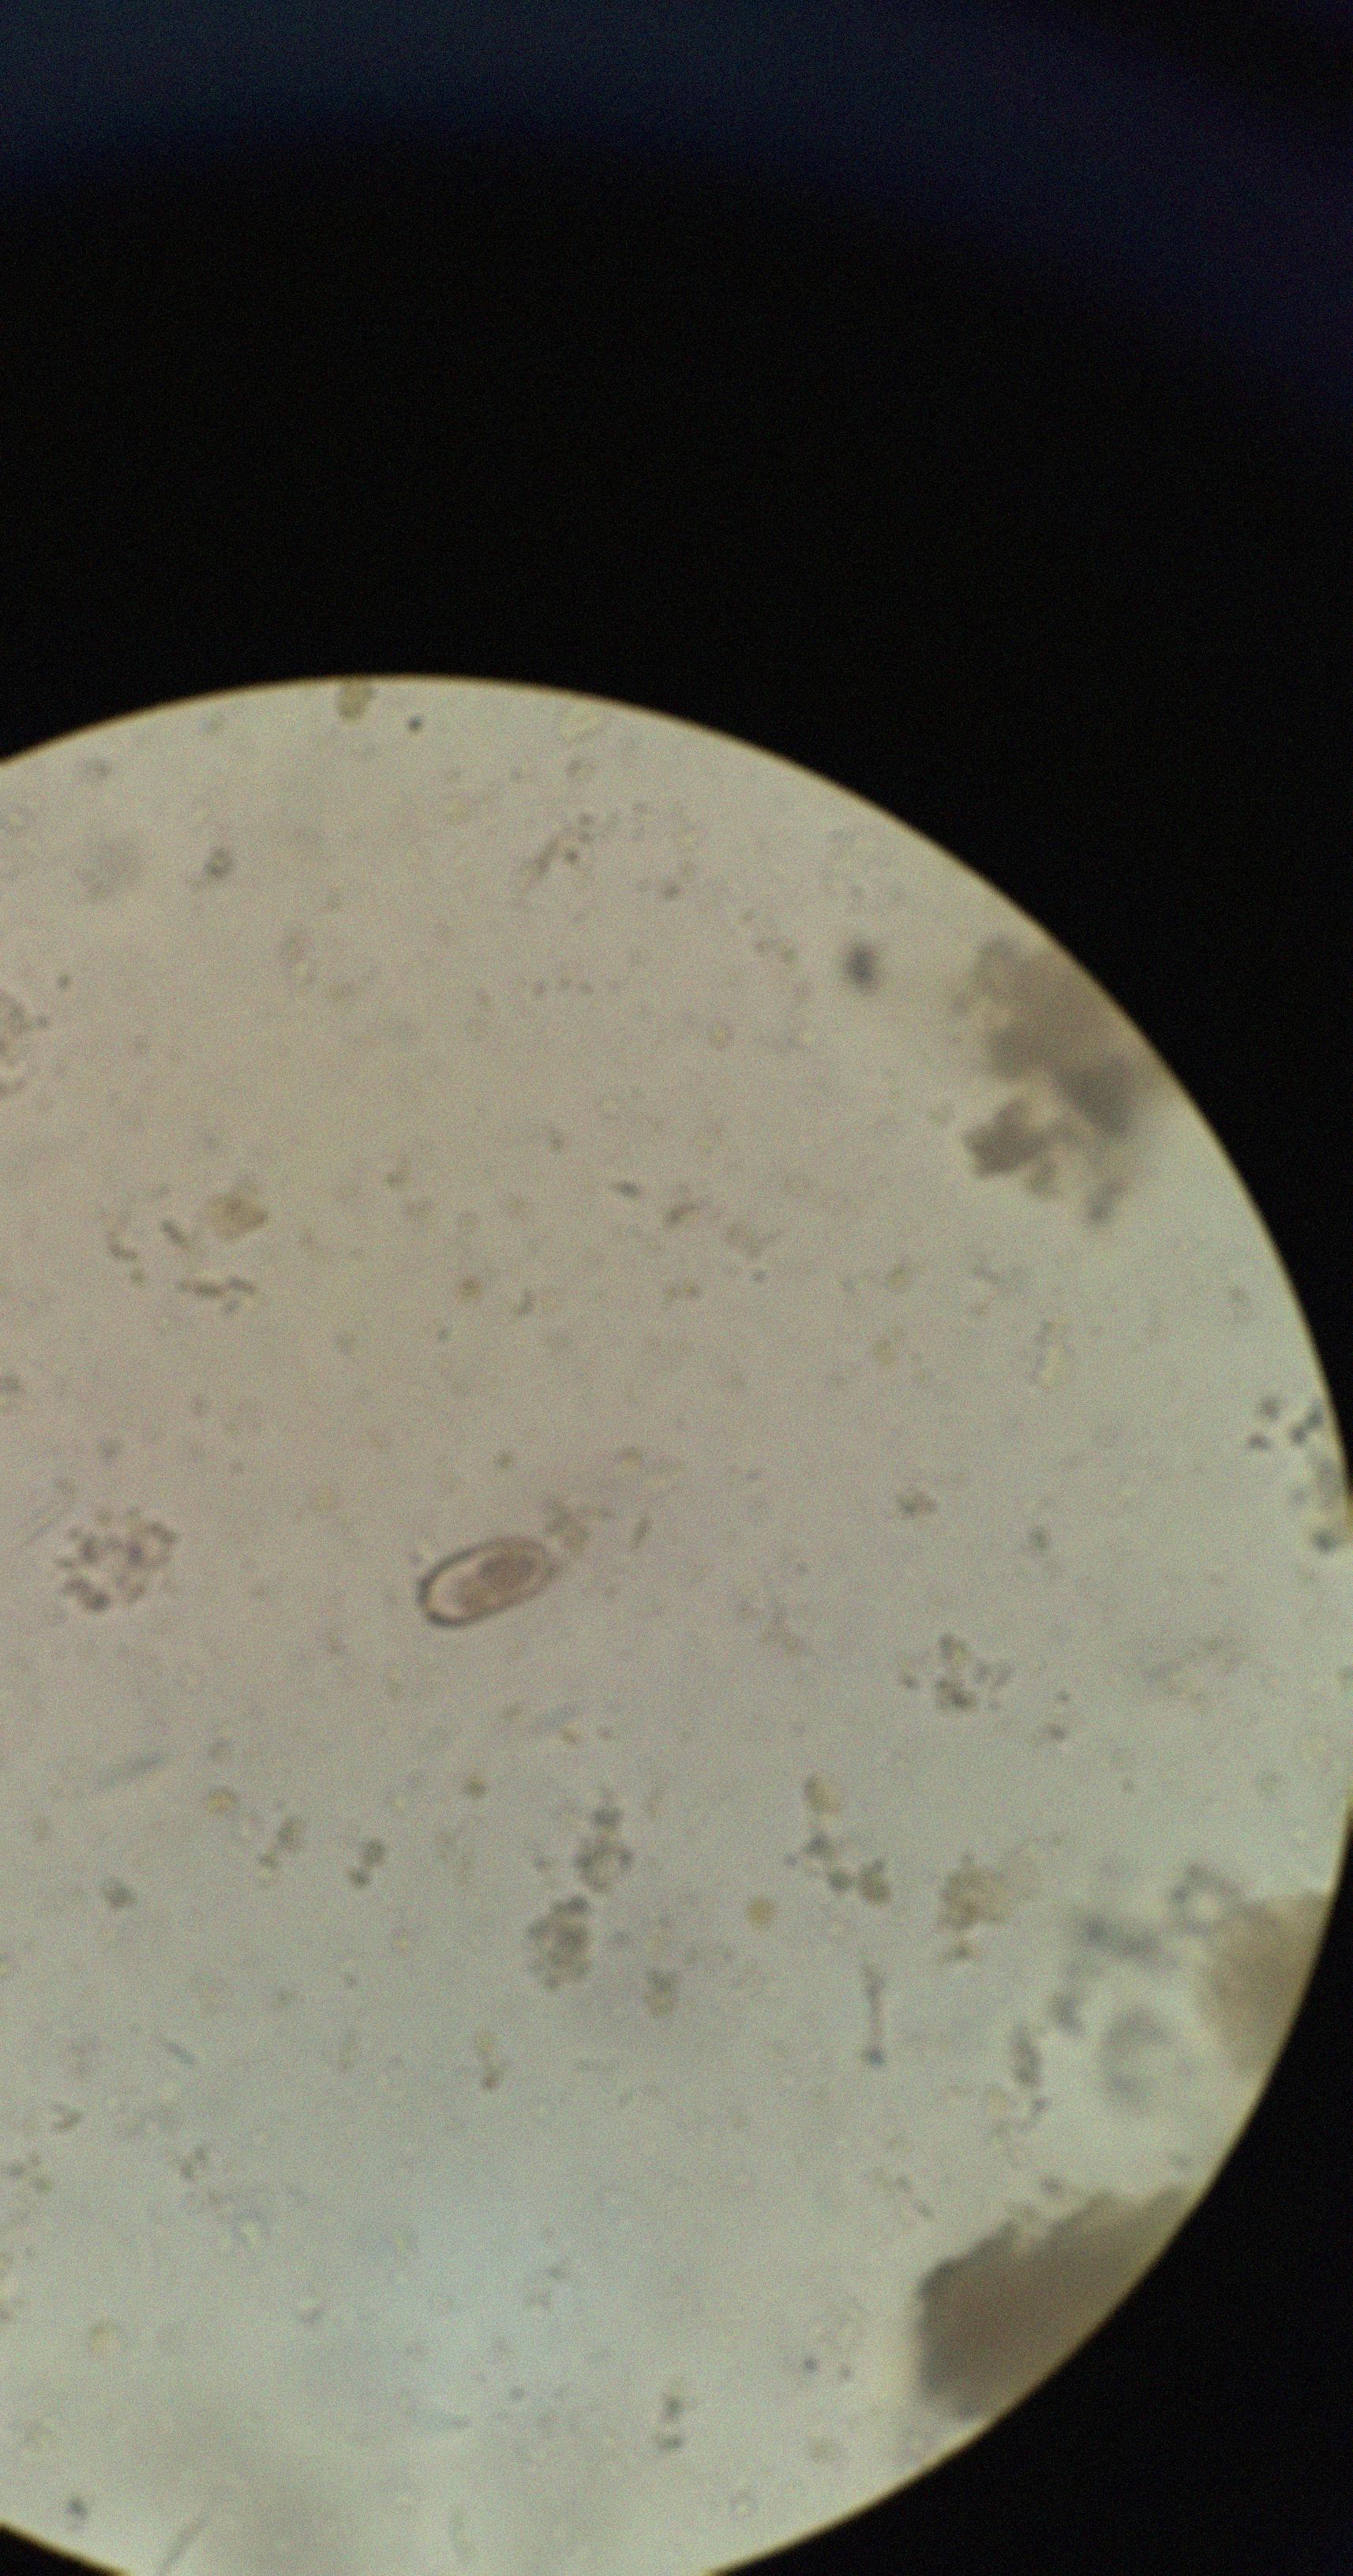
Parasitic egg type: Capillaria philippinensis